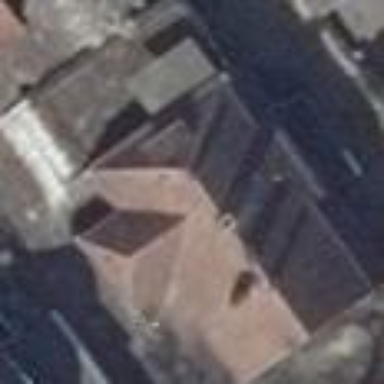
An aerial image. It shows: Detached building with gambrel roof design.